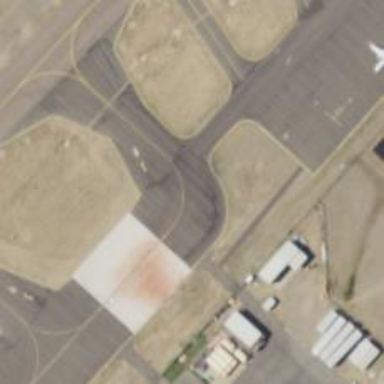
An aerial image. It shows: View of taxiway at the airport.